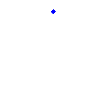
Particle: kaon